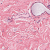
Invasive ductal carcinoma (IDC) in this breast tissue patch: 0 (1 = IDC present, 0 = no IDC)